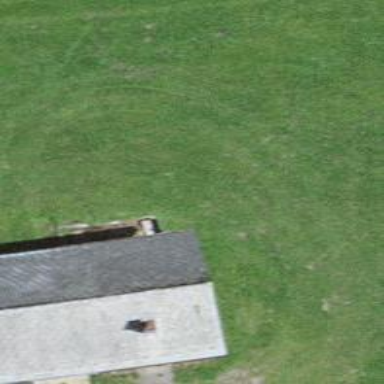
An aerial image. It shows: Farm auxiliary building with gabled roof.